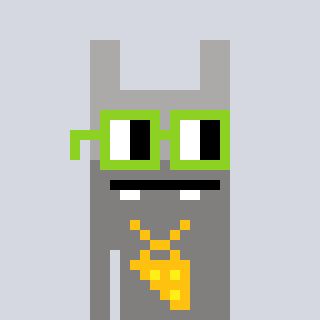
a pixel art character with square light green glasses, a rabbit-shaped head and a bluegrey-colored body on a cool background